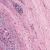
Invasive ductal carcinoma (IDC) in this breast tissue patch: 1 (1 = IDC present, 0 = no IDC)